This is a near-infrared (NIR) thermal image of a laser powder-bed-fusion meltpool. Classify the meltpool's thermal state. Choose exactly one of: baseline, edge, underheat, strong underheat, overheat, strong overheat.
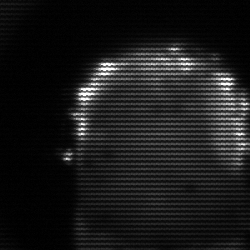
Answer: baseline